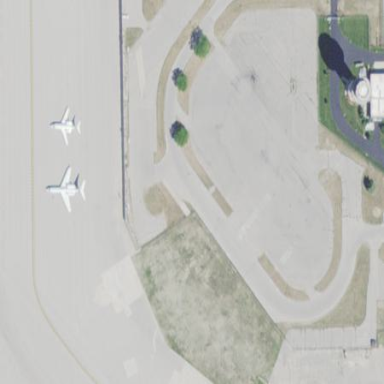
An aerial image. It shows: Apron at the airport.